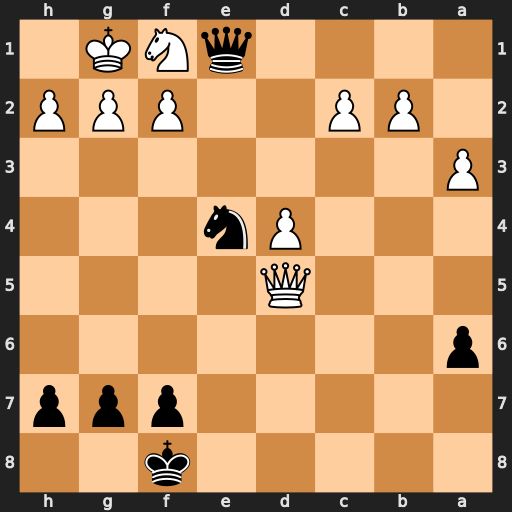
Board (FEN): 5k2/5ppp/p7/3Q4/3Pn3/P7/1PP2PPP/4qNK1
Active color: b
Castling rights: -
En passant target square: -
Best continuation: Qxf2+ Kh1 Qxf1#